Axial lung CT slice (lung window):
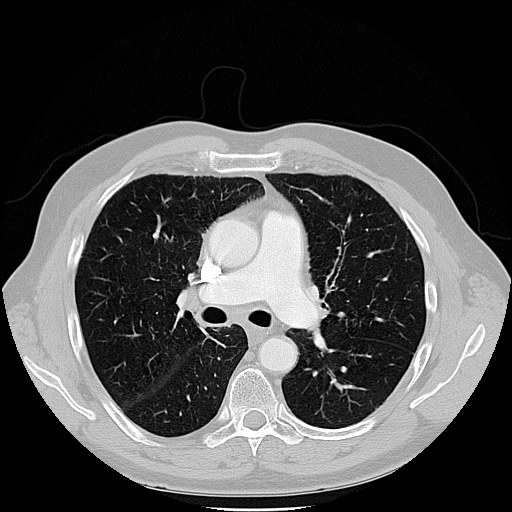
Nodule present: no